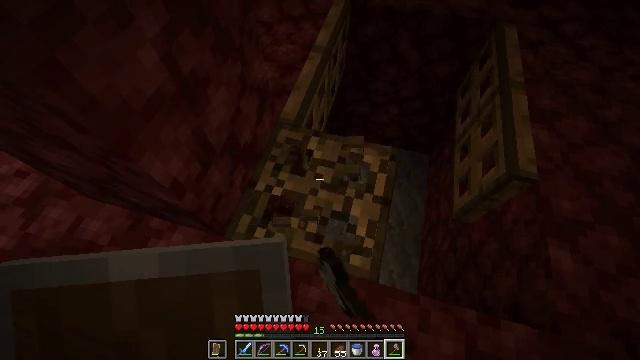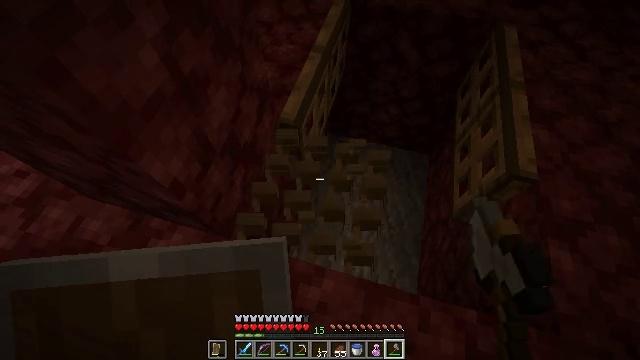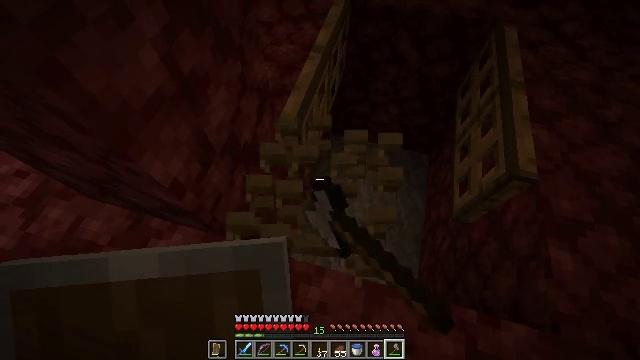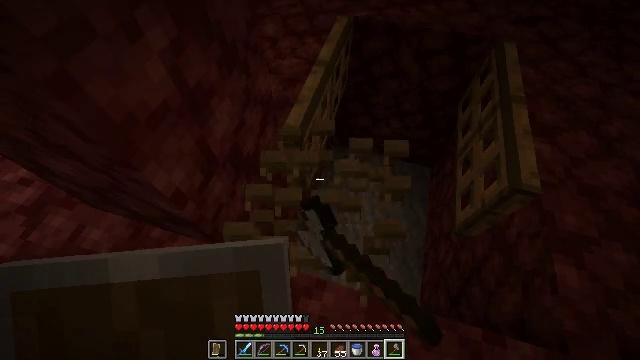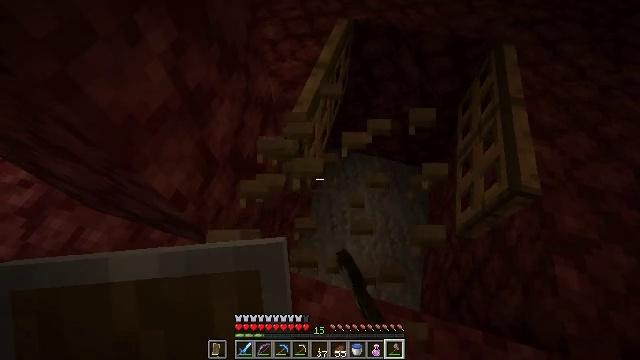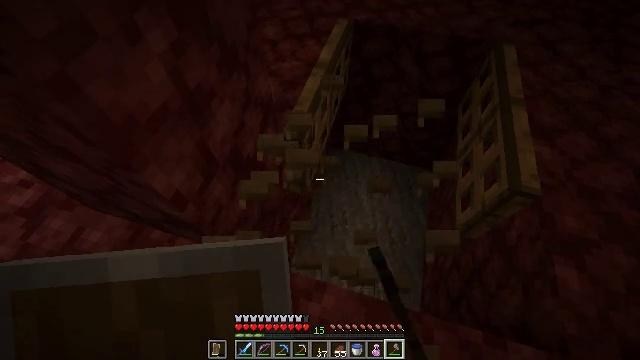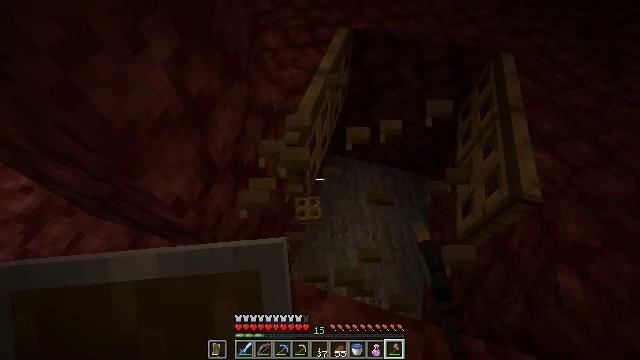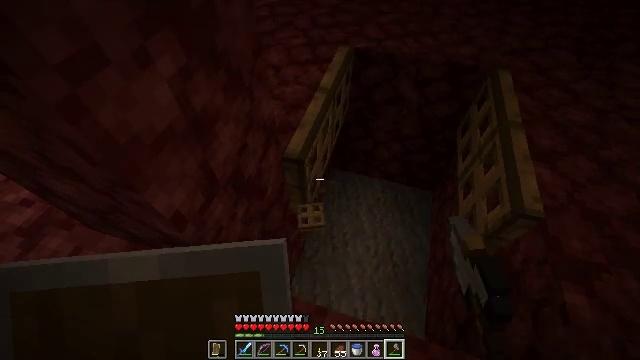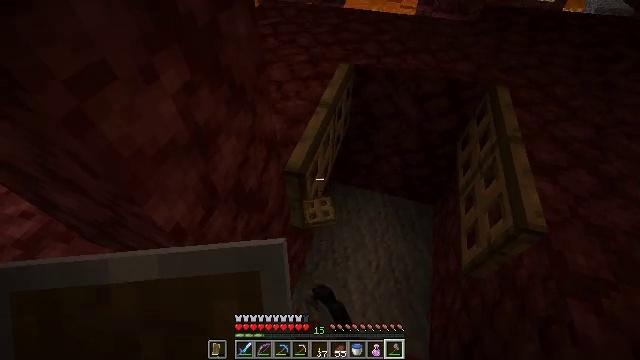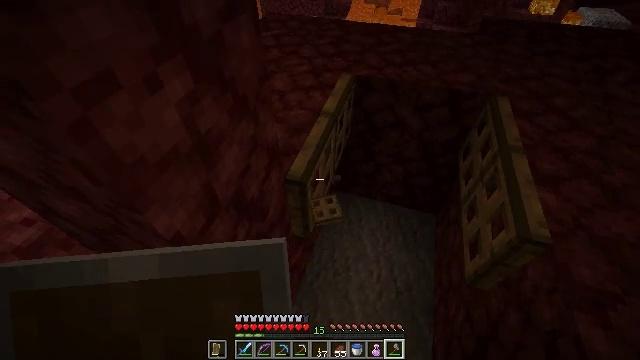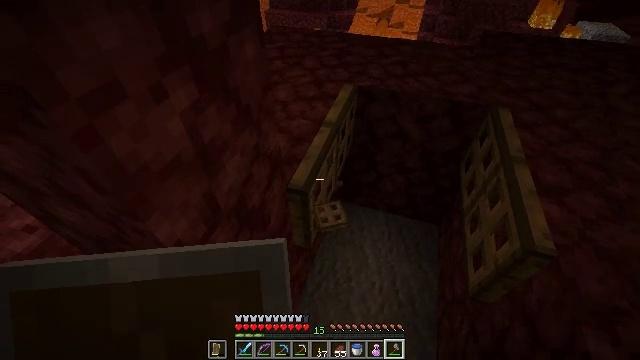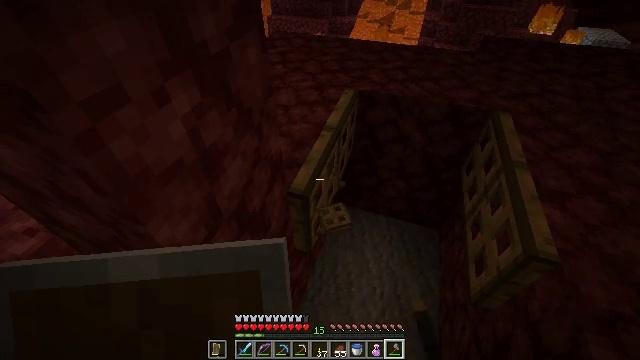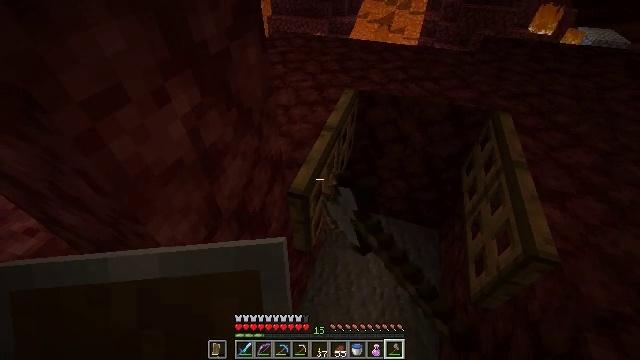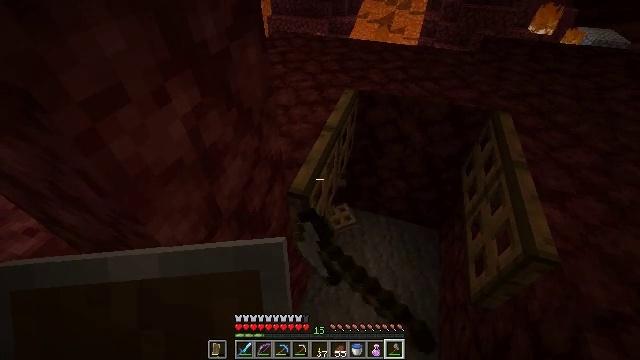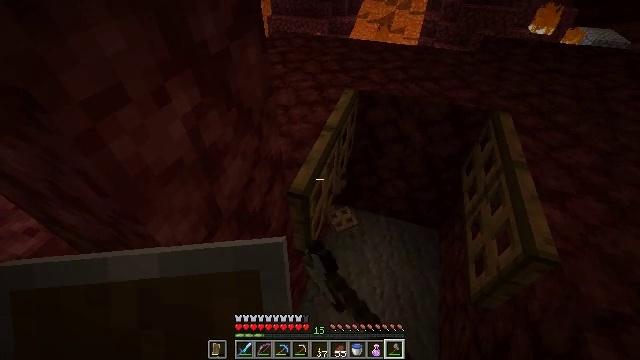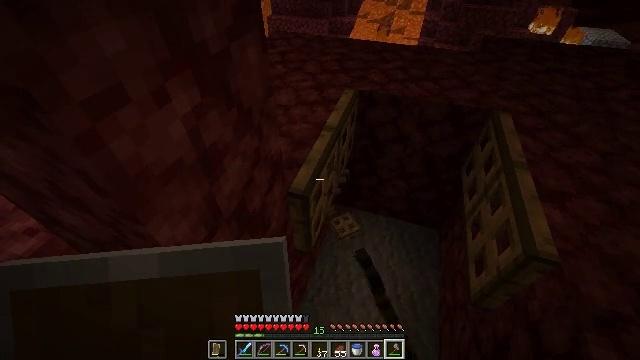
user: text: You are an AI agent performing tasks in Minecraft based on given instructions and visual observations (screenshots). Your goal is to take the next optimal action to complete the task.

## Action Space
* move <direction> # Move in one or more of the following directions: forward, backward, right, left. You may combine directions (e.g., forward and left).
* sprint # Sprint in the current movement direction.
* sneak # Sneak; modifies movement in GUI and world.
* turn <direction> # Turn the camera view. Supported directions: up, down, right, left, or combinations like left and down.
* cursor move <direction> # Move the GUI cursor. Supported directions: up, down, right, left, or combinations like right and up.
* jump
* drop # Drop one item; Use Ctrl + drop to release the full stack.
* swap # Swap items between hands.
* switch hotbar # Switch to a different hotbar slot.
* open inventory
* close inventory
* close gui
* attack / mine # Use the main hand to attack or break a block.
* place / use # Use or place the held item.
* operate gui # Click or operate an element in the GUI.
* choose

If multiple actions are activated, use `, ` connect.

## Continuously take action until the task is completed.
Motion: motion action
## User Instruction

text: Get the oak trapdoor back into your inventory.
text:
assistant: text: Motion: attack / mine
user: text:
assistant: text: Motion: attack / mine
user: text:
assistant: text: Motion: turn up, attack / mine
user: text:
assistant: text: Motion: attack / mine
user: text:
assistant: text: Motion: attack / mine
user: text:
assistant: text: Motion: turn up, attack / mine
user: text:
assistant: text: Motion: turn up, attack / mine
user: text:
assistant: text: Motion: turn up, attack / mine
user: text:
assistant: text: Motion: turn up, attack / mine
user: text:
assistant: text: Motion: turn up, attack / mine
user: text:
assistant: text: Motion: attack / mine
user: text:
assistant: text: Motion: attack / mine
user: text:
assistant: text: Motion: attack / mine
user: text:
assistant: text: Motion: attack / mine
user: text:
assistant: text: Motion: attack / mine
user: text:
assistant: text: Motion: attack / mine
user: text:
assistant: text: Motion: attack / mine
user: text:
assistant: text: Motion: attack / mine
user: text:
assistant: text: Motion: attack / mine
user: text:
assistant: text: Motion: attack / mine
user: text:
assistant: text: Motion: attack / mine
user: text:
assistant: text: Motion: attack / mine
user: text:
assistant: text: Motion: attack / mine
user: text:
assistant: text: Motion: attack / mine
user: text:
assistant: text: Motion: attack / mine
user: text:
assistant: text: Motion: attack / mine
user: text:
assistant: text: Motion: attack / mine
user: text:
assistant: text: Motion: attack / mine
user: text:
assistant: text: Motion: attack / mine
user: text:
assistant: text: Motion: attack / mine